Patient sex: M
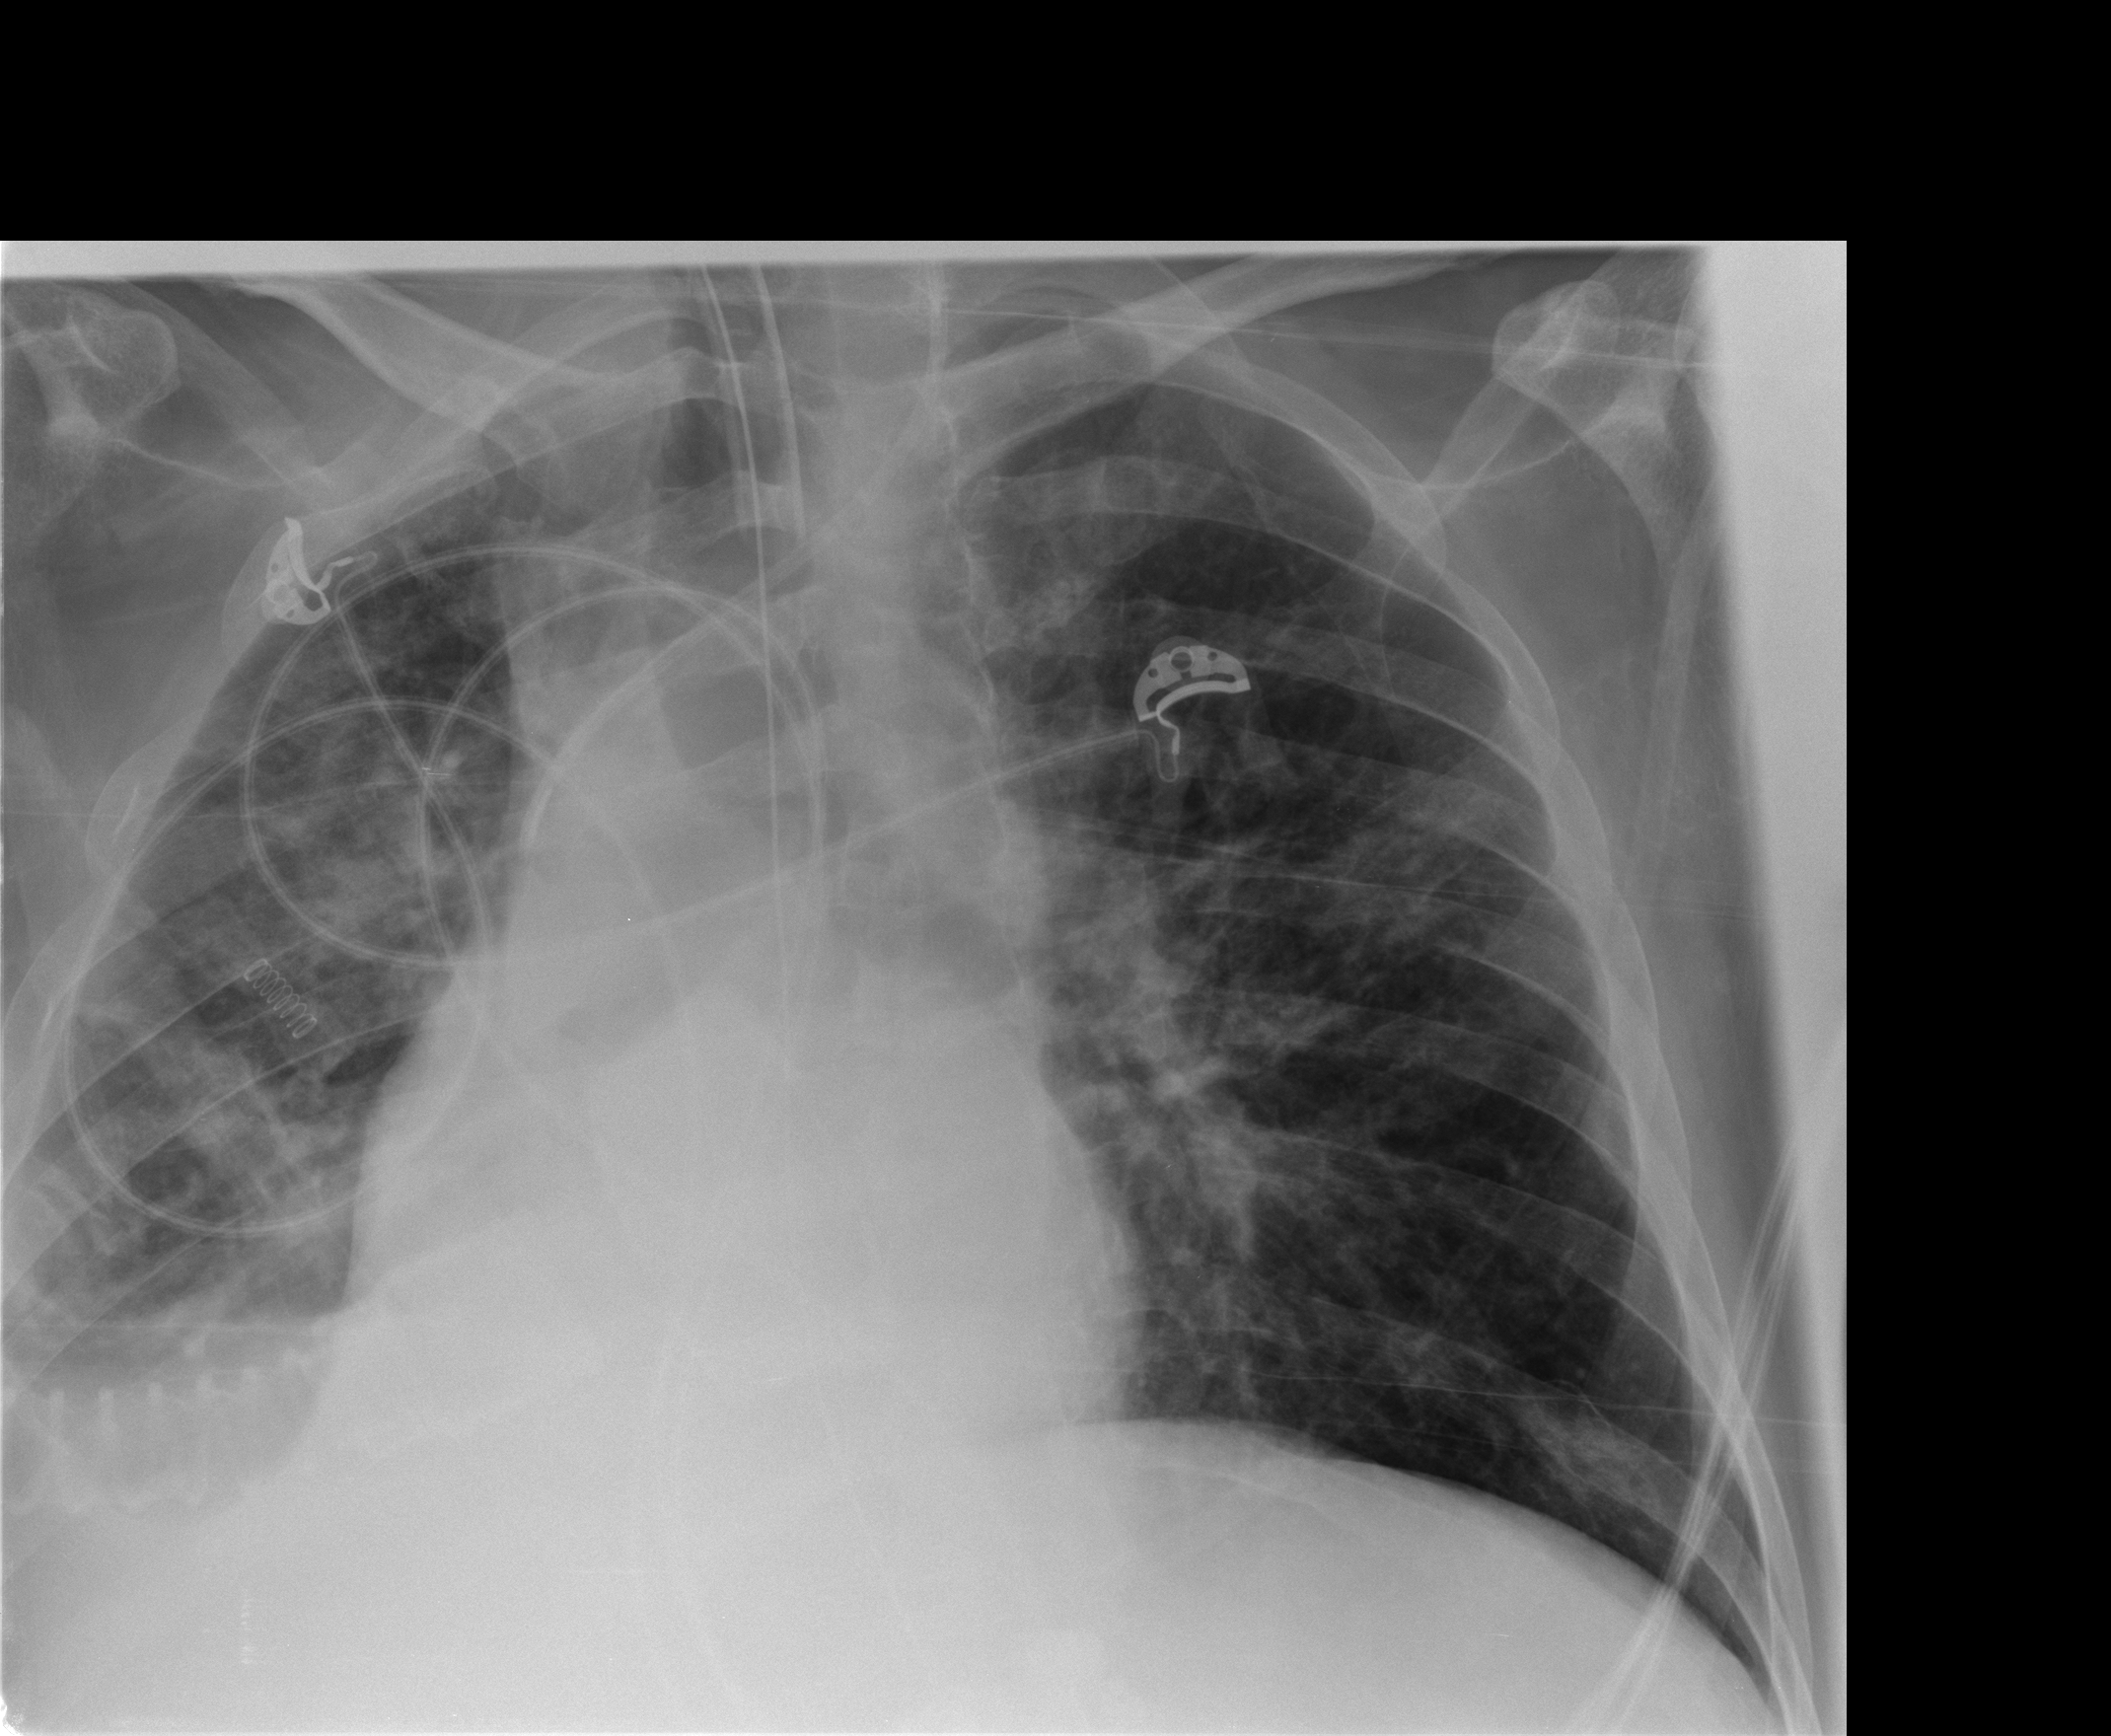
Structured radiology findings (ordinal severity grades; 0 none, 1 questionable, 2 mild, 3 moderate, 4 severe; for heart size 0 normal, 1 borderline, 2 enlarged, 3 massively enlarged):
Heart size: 0
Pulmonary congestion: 0
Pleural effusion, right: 2
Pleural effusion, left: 0
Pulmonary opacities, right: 2
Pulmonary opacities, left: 0
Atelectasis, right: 2
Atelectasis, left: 0